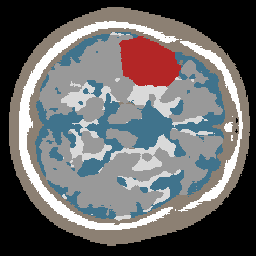
Label: lesion